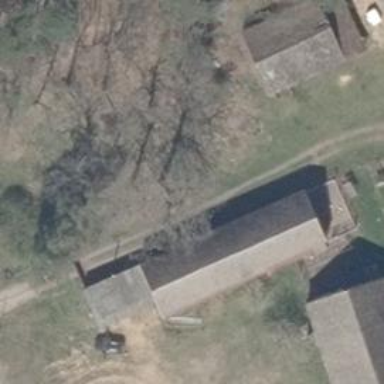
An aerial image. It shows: Farm auxiliary building with gabled roof.